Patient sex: M
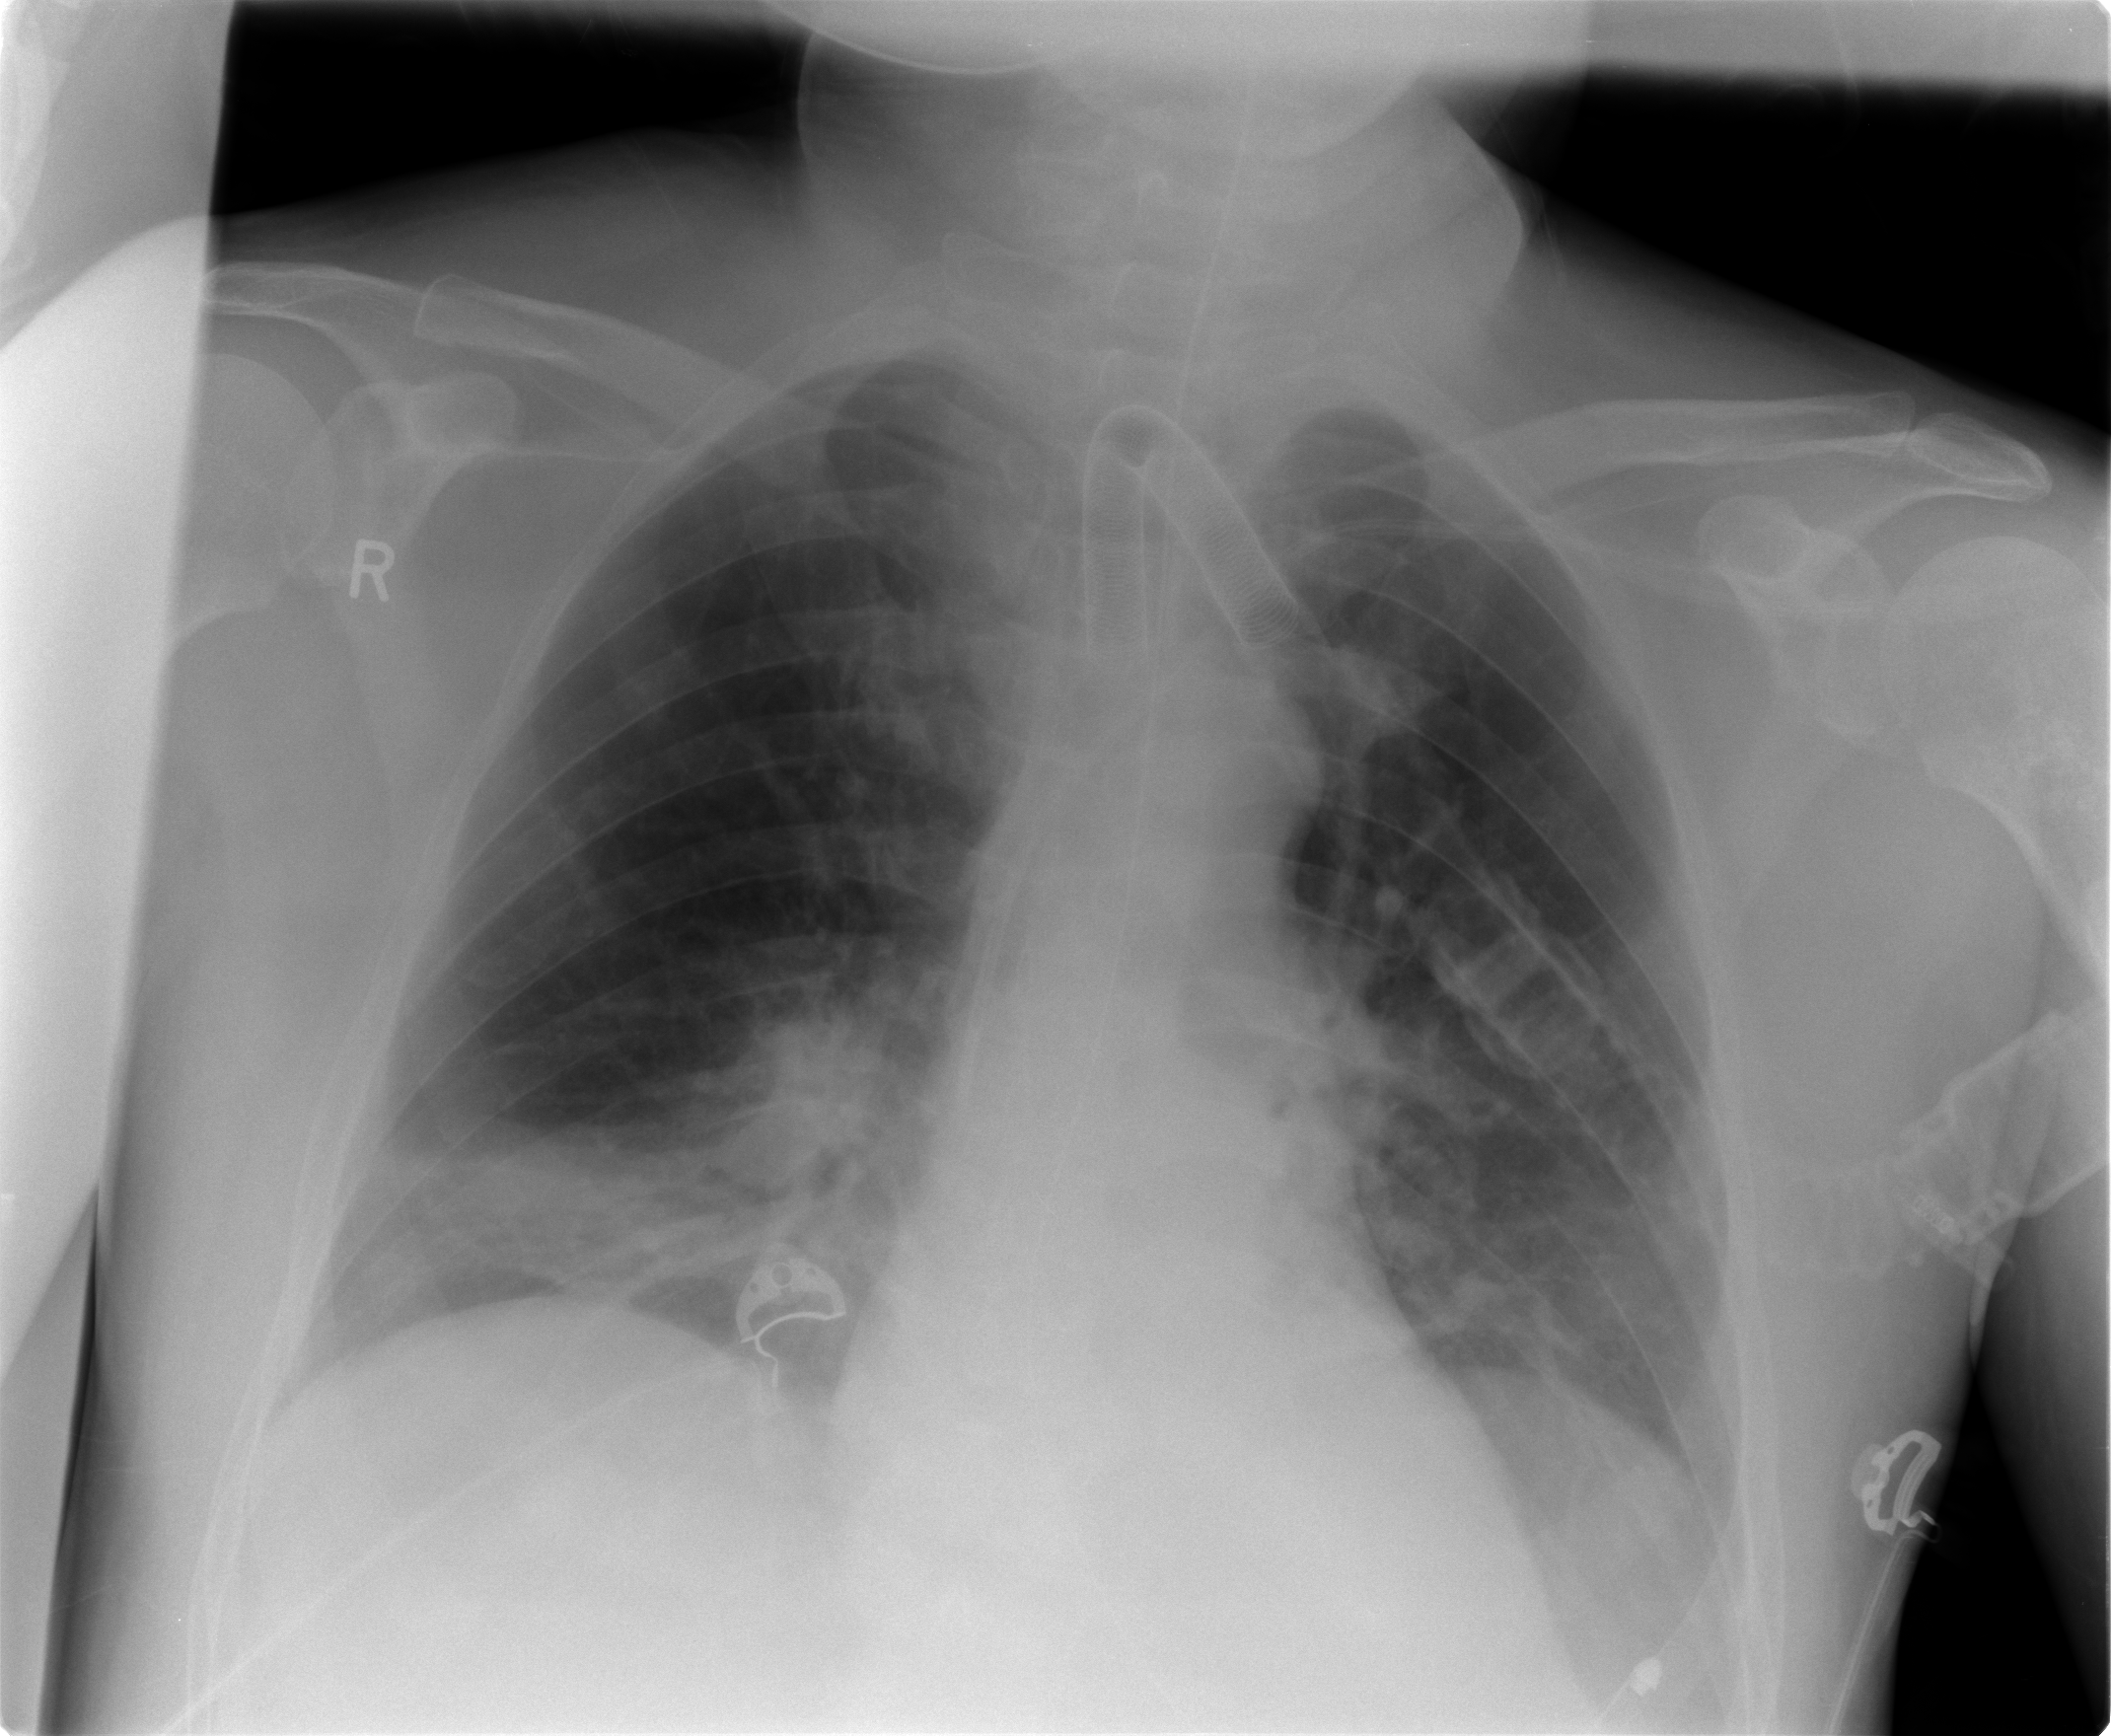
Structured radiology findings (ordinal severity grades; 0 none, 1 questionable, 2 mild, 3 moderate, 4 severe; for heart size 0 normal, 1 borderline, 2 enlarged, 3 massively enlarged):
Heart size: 0
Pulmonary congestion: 1
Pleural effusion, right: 1
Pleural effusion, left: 2
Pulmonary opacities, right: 2
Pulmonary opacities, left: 0
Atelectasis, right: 2
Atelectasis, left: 2